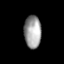
Tissue: lung
Cell type: Epithelial cells
Senescence score: 0.1586
Nuclear area (px): 549
Mean DAPI intensity: 156.942